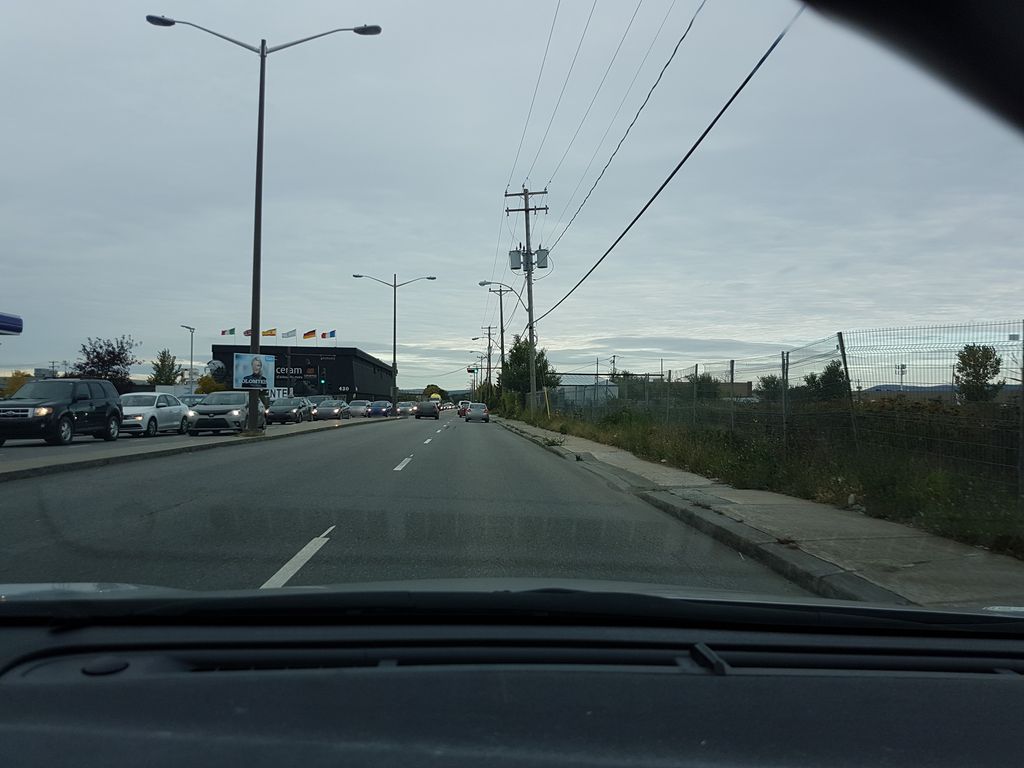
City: quebec_city